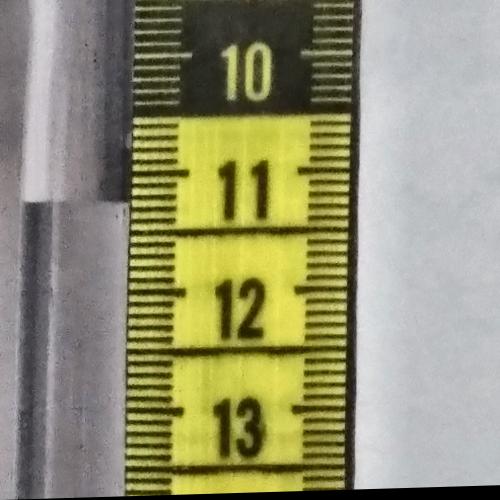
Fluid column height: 11.3 cm